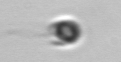
Label: flagellate